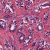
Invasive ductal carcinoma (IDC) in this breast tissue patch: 1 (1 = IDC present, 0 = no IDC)